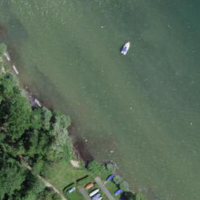
EUNIS habitat code: 14
Species observed at this site:
Arum maculatum